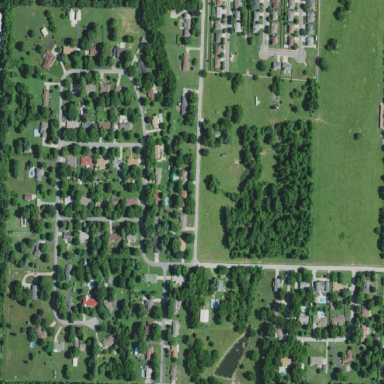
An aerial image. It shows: This residential area consists of single-family homes.